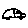
Label: car